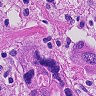
Metastatic tissue present: yes